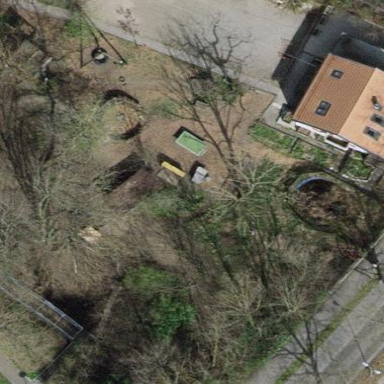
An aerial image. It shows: Garden enclosed by fence.